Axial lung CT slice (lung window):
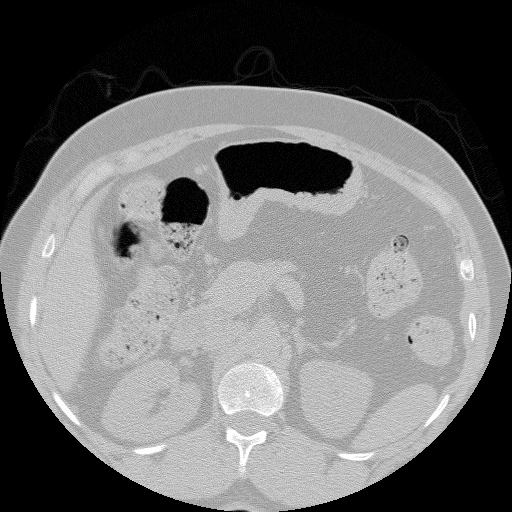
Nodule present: no